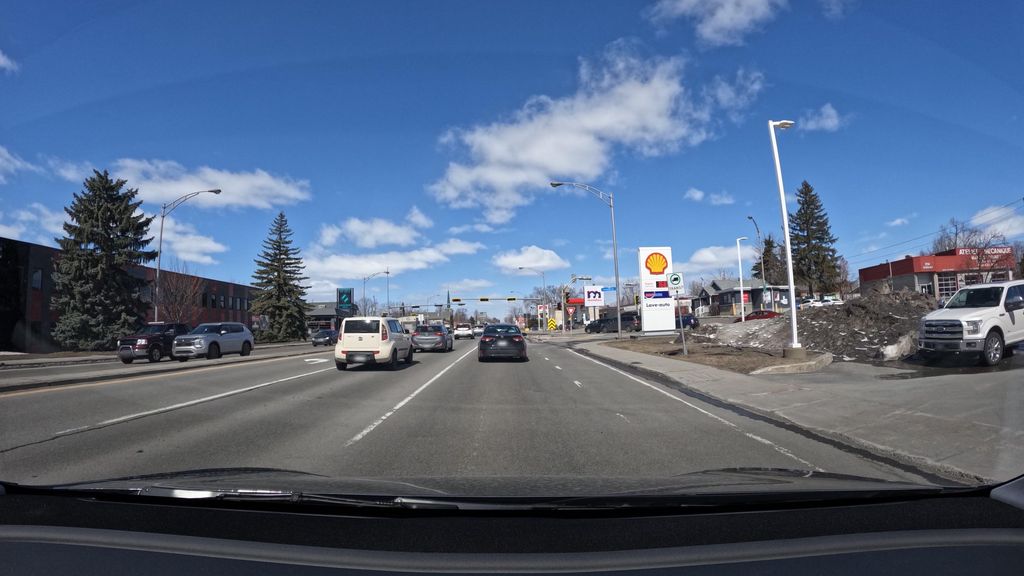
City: montreal